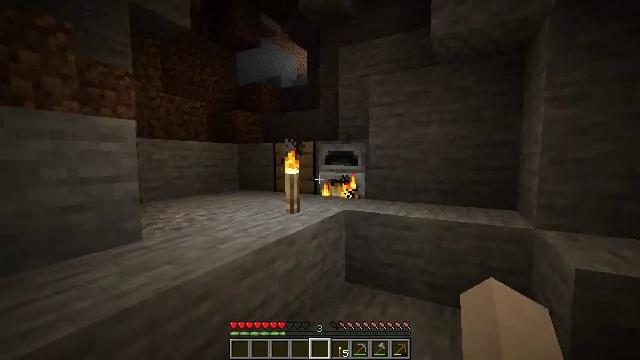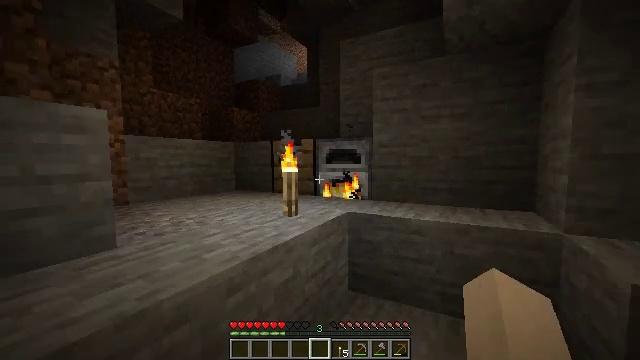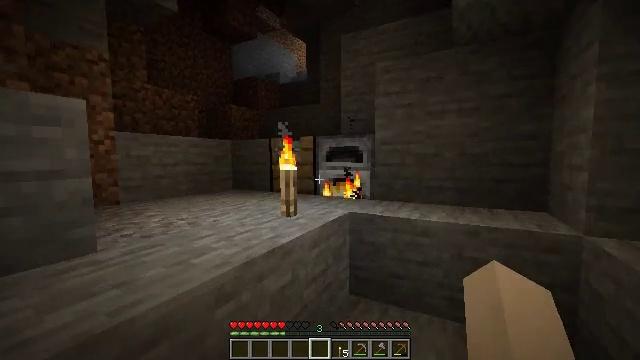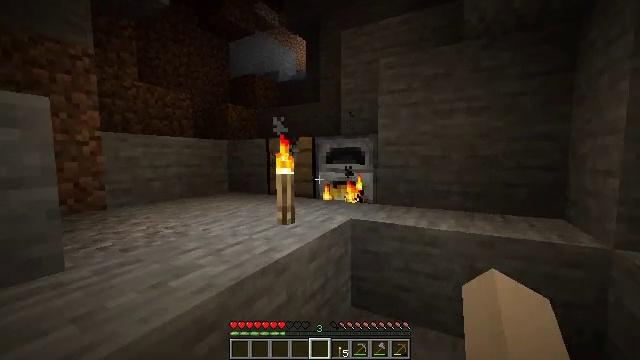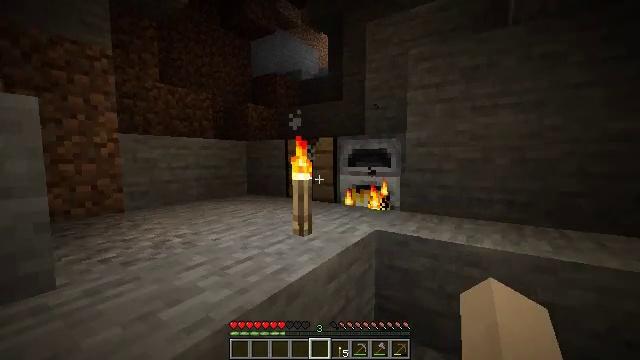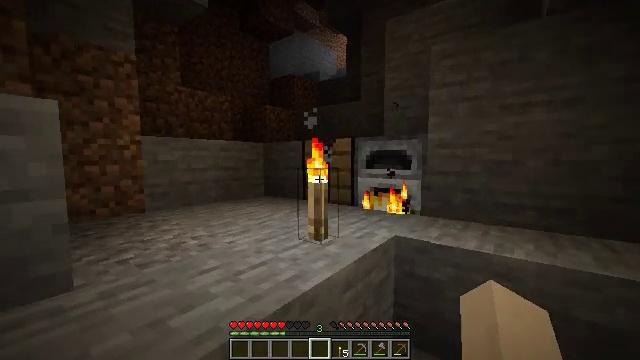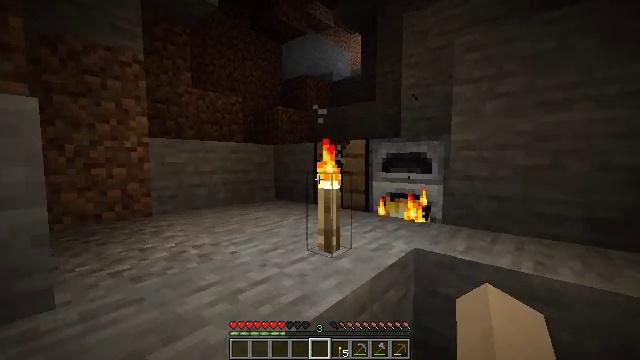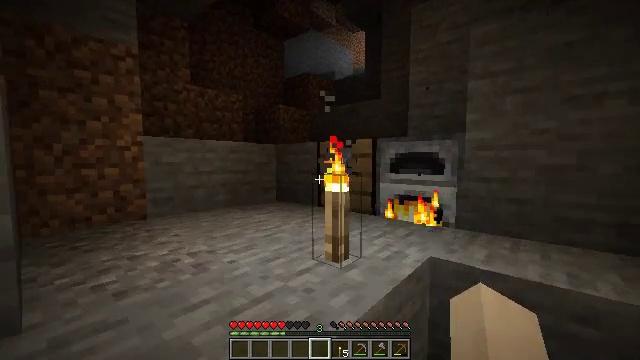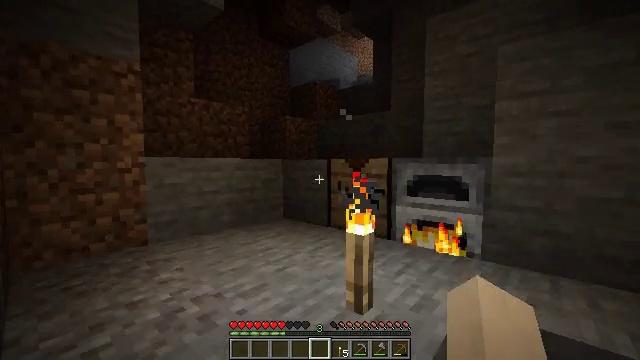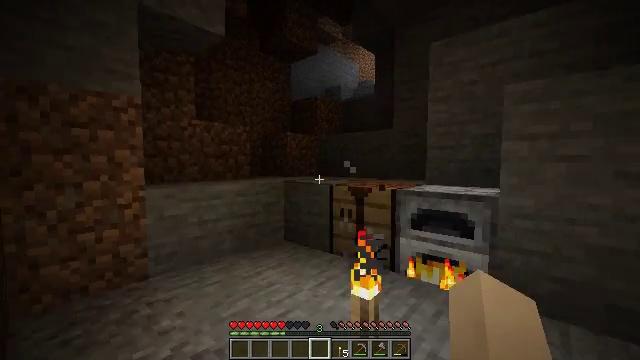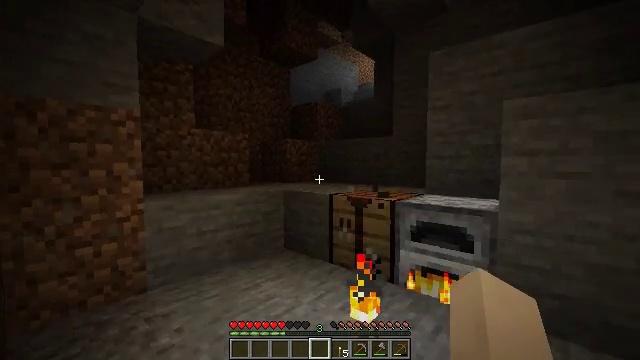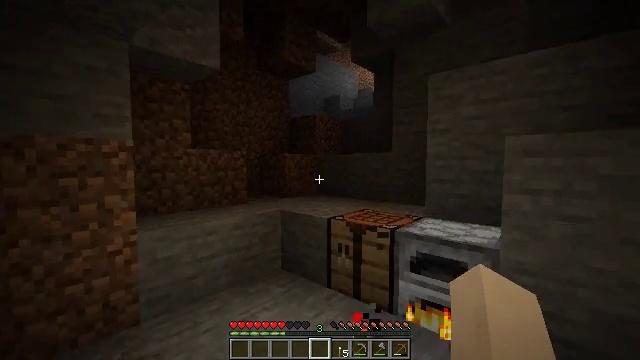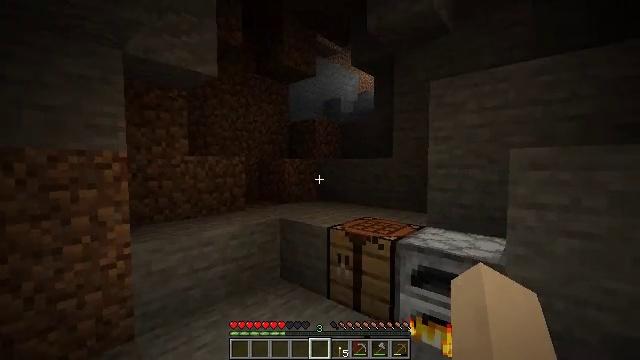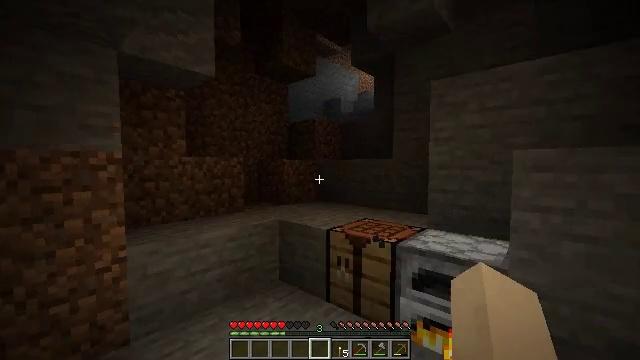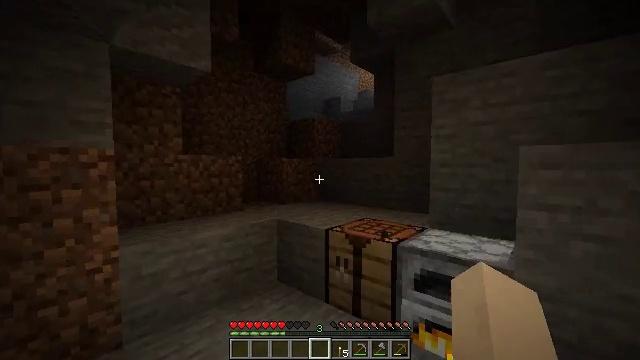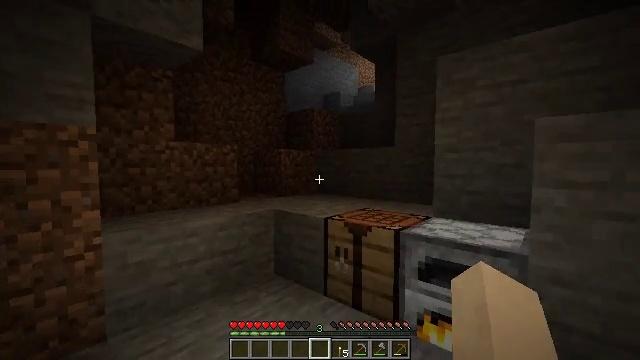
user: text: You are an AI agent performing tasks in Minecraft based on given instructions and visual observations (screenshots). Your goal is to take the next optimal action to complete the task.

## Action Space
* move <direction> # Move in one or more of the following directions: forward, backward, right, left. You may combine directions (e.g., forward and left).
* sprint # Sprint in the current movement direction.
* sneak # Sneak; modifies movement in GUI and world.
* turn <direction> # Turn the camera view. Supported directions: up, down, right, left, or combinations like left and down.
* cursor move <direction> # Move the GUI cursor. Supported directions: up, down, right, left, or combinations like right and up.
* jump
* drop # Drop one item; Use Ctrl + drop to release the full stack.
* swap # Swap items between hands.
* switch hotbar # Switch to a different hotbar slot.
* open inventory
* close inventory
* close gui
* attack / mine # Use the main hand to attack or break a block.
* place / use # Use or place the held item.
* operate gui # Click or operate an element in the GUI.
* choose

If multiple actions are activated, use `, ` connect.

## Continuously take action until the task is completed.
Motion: motion action
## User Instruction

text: craft item air
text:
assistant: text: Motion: move forward
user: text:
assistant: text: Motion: move forward
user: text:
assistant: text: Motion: move forward
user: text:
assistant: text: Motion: move forward, turn left
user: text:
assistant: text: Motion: move forward, turn left
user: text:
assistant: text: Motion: move forward and move left, turn left
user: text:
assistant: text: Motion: move forward and move left
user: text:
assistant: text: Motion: move forward and move left, jump
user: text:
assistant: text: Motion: move forward, jump
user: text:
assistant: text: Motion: move forward, jump
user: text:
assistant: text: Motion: move forward, jump
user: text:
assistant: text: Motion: move forward
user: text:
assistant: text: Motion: move forward
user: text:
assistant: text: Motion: move forward
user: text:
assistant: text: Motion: move forward
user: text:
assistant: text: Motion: move forward and move left
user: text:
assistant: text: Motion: move forward and move left
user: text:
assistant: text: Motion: move forward and move left
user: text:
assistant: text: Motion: move forward and move left
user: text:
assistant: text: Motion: move forward and move left
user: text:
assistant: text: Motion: move forward
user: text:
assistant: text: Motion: move forward
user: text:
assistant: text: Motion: move forward
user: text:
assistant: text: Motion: move forward
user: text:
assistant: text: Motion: no_op
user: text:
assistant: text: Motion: no_op
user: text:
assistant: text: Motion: no_op
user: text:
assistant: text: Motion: no_op
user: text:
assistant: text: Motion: no_op
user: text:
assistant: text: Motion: no_op